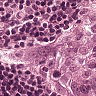
Metastatic tissue present: yes